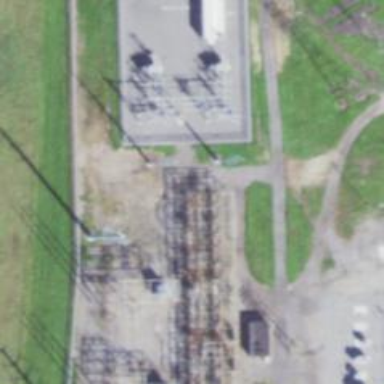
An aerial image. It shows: Power substation.